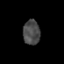
Tissue: prostate
Cell type: Epithelial cells
Senescence score: 0.3176
Nuclear area (px): 407
Mean DAPI intensity: 74.391